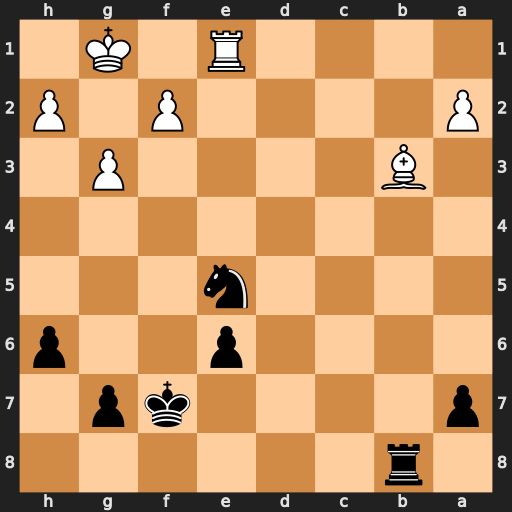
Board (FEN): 1r6/p4kp1/4p2p/4n3/8/1B4P1/P4P1P/4R1K1
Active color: b
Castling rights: -
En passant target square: -
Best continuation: Nf3+ Kf1 Nxe1